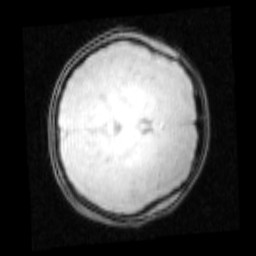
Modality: PDw
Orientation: axial
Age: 14
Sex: female
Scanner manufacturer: siemens
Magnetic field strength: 3 T
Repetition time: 0.25 s
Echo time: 0.00103 s